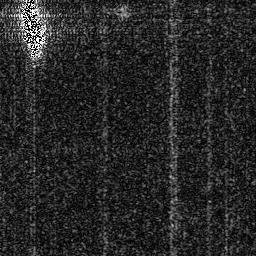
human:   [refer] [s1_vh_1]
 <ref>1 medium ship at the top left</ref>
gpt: <box>[[6, 0, 16, 18, 0]]</box>